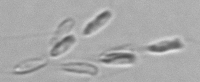
Label: Dinobryon